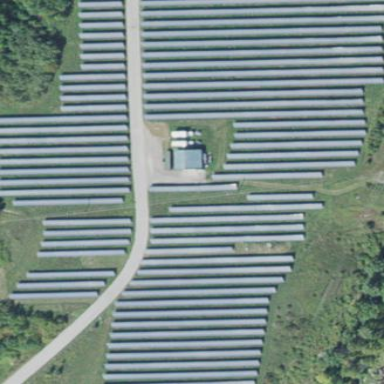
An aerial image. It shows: Solar power plant utilizing photovoltaic technology.